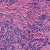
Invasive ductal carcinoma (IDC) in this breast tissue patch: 1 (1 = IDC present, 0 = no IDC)